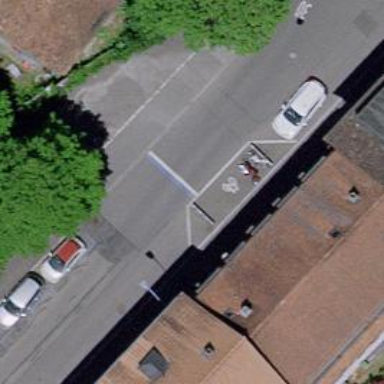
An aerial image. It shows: Bicycle parking area.